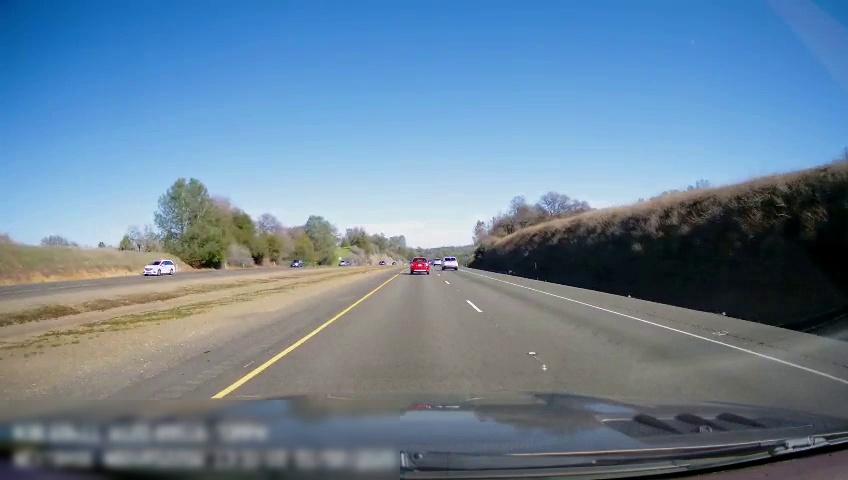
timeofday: Day
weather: Sunny
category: Drivable Space
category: Drivable Space
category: Vehicles | SUV
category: Vehicles | SUV
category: Vehicles | Car
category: Vehicles | SUV
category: Vehicles | SUV
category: Lanes | Current Lane
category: Lanes | Current Lane
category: Lanes | Alternate Lane